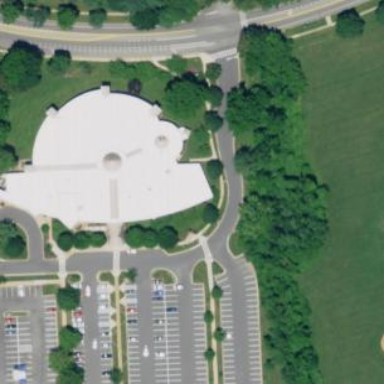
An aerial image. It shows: Library building.